Question: I am uploading a file to a REST API using this plugin in an AngularJS application.
When seconds after the 'fileuploaddone' event fires, I get a yellow notification from Internet Explorer saying: Would you like to save \ open the
Screenshot attached.

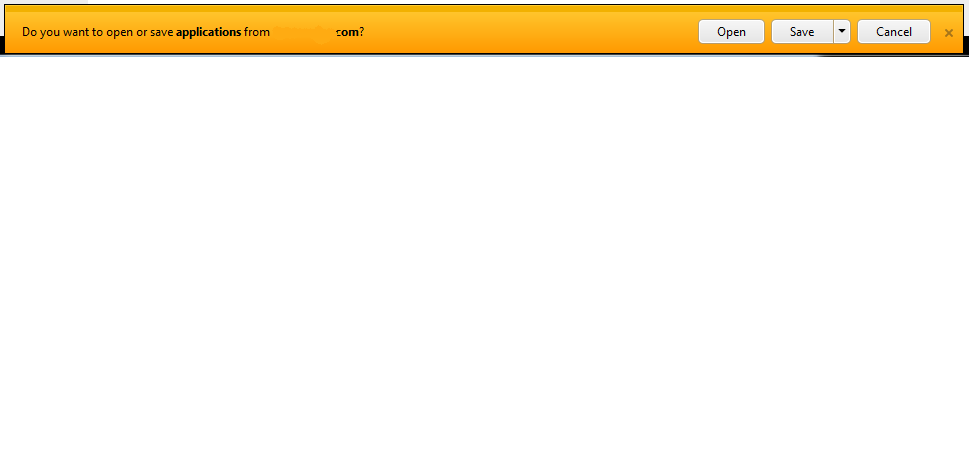
Answer: > Iframe based uploads require a Content-type of text/plain or text/html for the JSON response - they will show an undesired download dialog if the iframe response is set to application/json.
Source: <URL>
You will need to set the right Content-Type as explained in the link above.